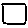
Label: square